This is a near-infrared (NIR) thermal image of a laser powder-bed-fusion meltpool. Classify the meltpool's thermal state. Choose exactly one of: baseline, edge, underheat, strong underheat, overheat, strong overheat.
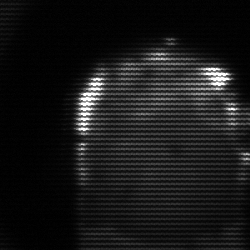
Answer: baseline